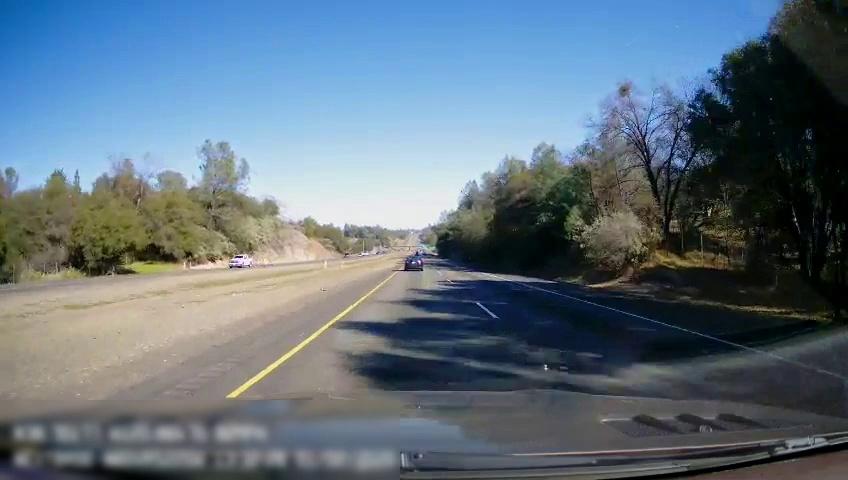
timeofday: Day
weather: Sunny
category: Drivable Space
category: Drivable Space
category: Vehicles | Truck
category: Vehicles | Car
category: Lanes | Current Lane
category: Lanes | Current Lane
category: Lanes | Alternate Lane